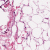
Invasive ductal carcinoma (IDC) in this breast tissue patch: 0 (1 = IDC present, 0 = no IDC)